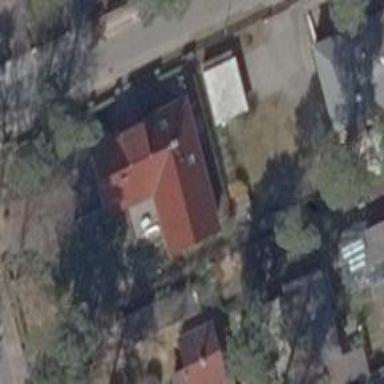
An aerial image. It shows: Detached building with gabled roof.